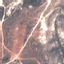
Label: HerbaceousVegetation